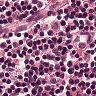
Metastatic tissue present: no